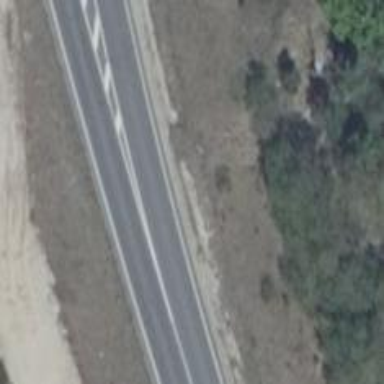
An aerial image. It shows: Primary road with asphalt surface.